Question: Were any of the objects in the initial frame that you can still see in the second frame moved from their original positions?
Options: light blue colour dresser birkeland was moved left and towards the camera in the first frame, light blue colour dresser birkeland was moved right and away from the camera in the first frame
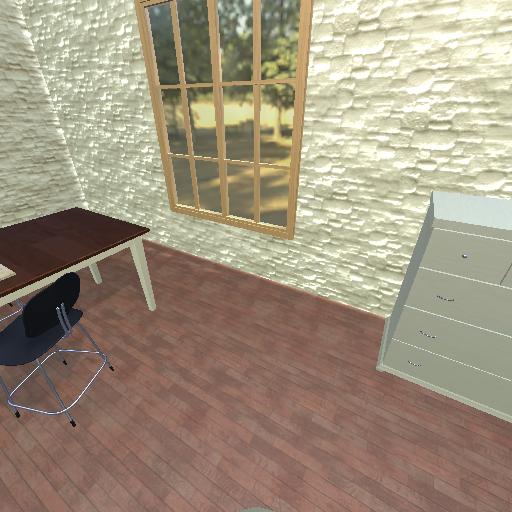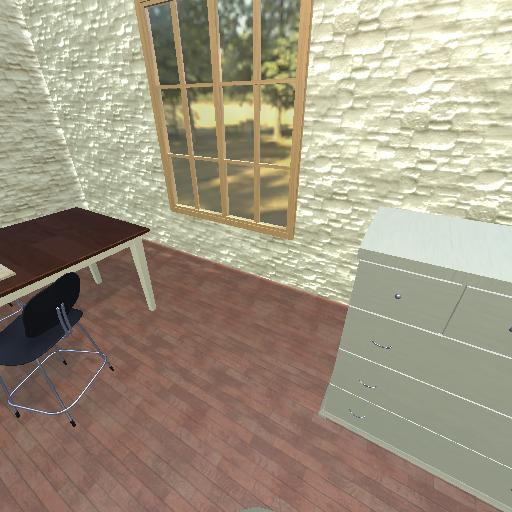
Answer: light blue colour dresser birkeland was moved left and towards the camera in the first frame